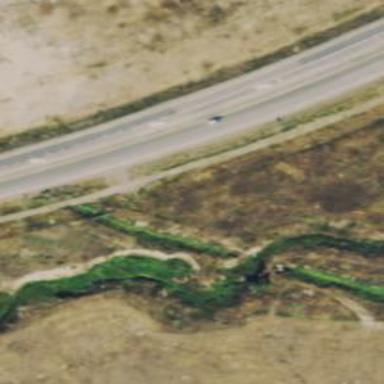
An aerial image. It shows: Canal culvert running through tunnel.